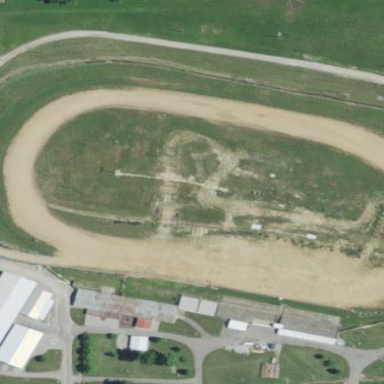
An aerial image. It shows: Motor sport raceway.